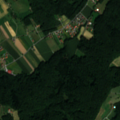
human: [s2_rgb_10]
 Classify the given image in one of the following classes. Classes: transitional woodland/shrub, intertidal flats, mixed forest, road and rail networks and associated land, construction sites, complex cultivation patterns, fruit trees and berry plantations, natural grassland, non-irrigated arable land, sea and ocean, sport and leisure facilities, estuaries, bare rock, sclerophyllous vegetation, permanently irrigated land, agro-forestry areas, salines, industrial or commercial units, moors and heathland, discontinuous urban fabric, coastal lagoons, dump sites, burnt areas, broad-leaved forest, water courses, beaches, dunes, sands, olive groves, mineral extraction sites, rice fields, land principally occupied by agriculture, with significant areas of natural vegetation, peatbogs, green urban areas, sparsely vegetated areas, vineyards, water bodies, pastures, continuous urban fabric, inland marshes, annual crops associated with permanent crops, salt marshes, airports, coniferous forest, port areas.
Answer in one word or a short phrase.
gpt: non-irrigated arable land, complex cultivation patterns, broad-leaved forest